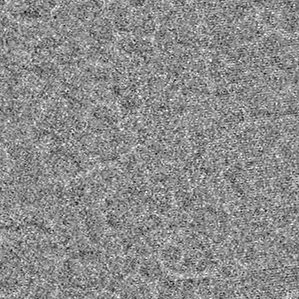
Label: frost